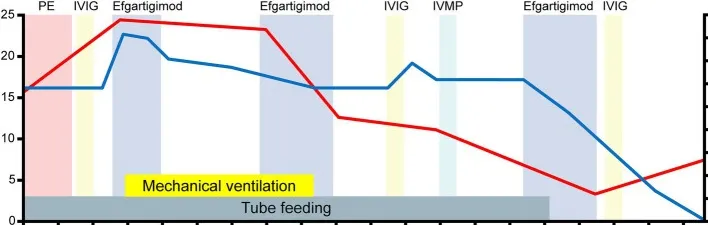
The patient's clinical course after admission as assessed by the myasthenia gravis composite (MGC) scale. Note that the serial assessments of the patient's serum anti-AChR antibody titers paralleled the clinical improvements assessed by the MGC scale after efgartigimod administration.
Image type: pathology (immunostaining)